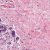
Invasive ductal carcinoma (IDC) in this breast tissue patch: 0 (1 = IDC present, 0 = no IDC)